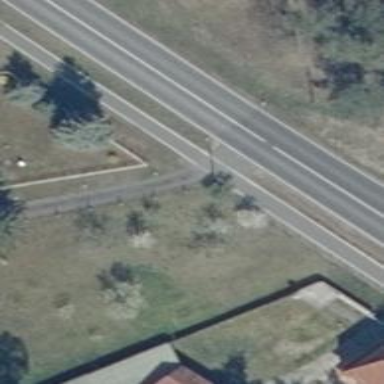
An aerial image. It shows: Driveway leading to service road.